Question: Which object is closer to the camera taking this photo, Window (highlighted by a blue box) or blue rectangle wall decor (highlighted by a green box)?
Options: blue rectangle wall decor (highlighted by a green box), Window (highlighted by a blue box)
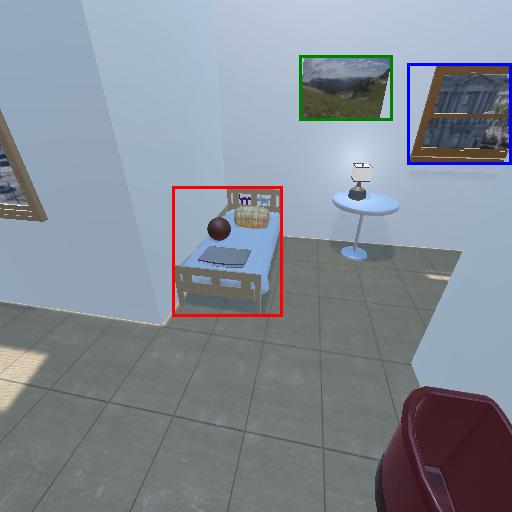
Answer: blue rectangle wall decor (highlighted by a green box)